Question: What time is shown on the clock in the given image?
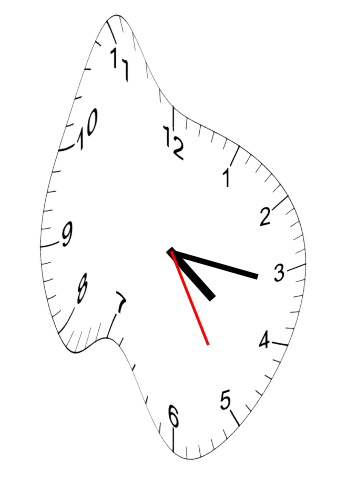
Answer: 04:16:25